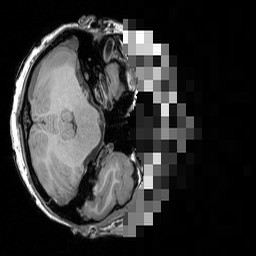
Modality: T1w
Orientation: axial
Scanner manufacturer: siemens
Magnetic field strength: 3 T
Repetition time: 1.5 s
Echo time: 0.00291 s